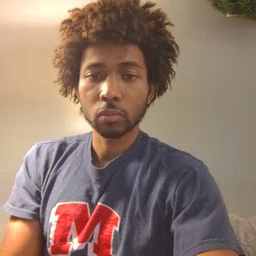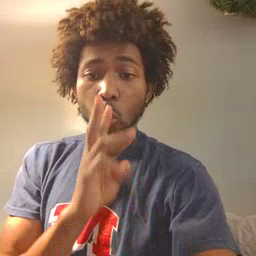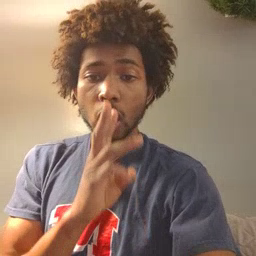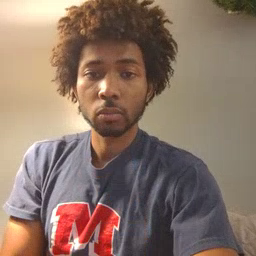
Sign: water